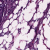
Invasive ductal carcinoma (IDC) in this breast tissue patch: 1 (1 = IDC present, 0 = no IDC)